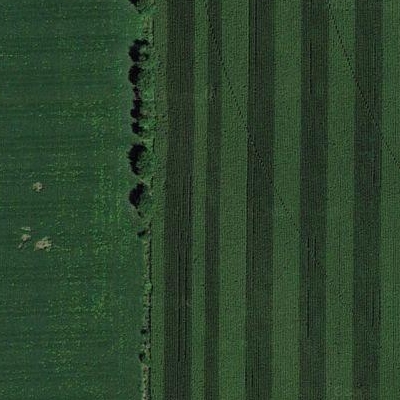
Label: bField